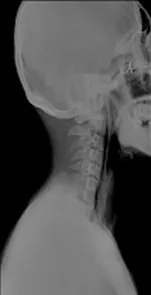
Lateral view X-ray. Of the neck. It reveals subcutaneous emphysema but no foreign body was observed in the soft tissues.
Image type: radiology (x_ray)